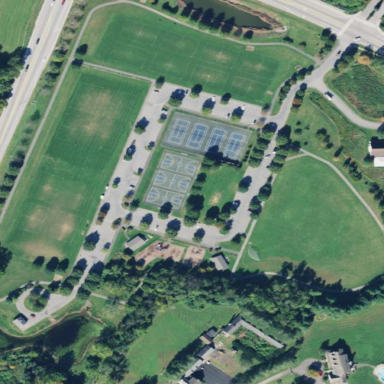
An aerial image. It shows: Park.